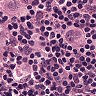
Metastatic tissue present: yes